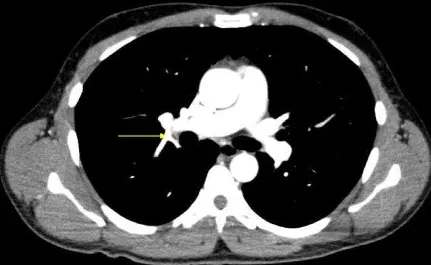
Contrast-enhanced computed tomography 7 days after the initiation of anticoagulation therapy. The yellow arrow indicates reduced thrombosis.
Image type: radiology (ct)